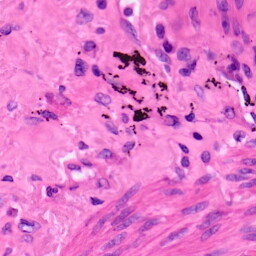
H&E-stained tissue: Lung